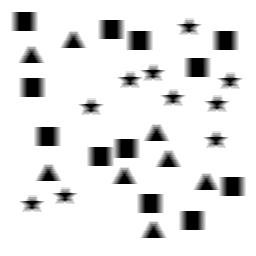
Squares: 12
Triangles: 8
Stars: 10
Total shapes: 30